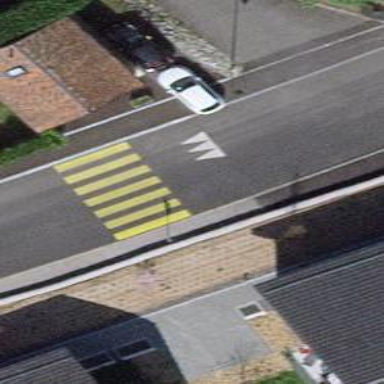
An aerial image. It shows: Zebra crossing on the road.